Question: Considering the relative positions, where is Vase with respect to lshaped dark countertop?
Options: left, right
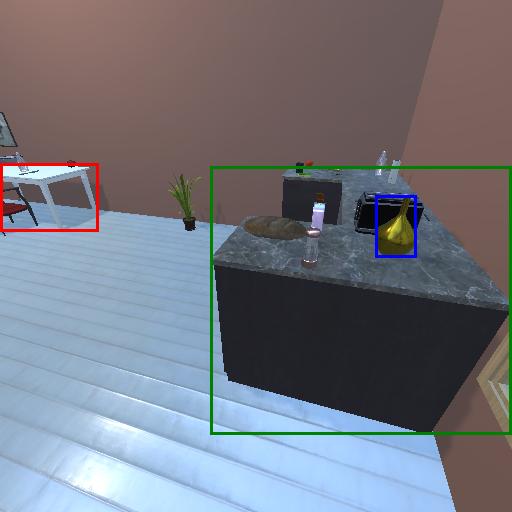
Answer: left